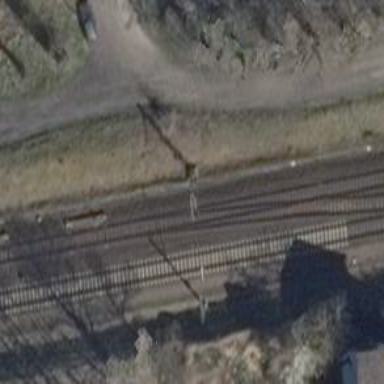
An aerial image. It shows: Railway track with contact lines for electrification.